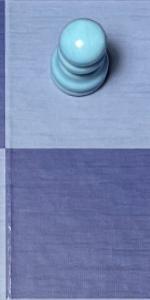
Label: Empty